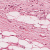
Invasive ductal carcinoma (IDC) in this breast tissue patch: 1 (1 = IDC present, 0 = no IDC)